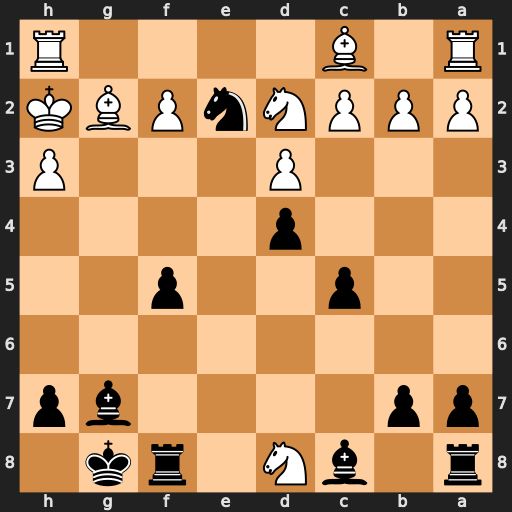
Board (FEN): r1bN1rk1/pp4bp/8/2p2p2/3p4/3P3P/PPPNnPBK/R1B4R
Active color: b
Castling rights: -
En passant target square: -
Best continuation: Be5+ f4 Bxf4#